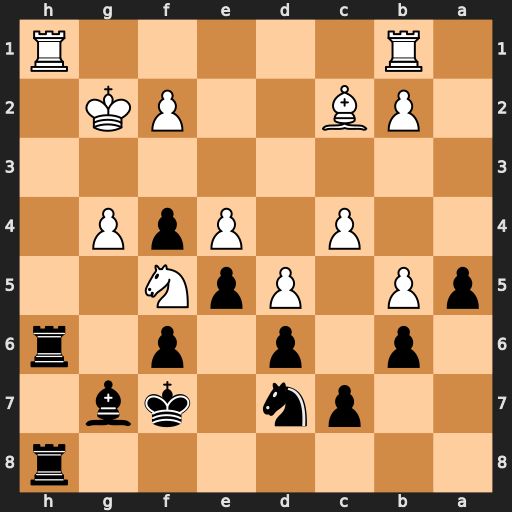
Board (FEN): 7r/2pn1kb1/1p1p1p1r/pP1PpN2/2P1PpP1/8/1PB2PK1/1R5R
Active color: b
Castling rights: -
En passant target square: -
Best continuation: f3+ Kxf3 Rxh1